Question: - it's possible UIViewControllerAnimatedTransitioning
<URL>
is relevant here.
- I've just realised the new iOS7 "swipe-away" gesture is this concept
there are some answers HERE:
<URL>
---
Imagine your iPad has a UICollectionView ("bigView"), vertical, which contains 10 cells, each about 400x400 say. Imagine the bigView is on the right half of the screen, say.
I want to do this:
Cell number 3 is perhaps clicked.
That cell the collection view (say, to the left of the screen). TBC it moves outside the boundary of the UICollectionView. Ideally it becomes a normal UIView (say).
In fact, I want to:
(1) destroy the other 9 cells
(2) destroy entirely the UICollectionView
(3) in fact, convert the one cell, #3, to (I guess) a UIView
I'll take it from there!
Can this be done??
(a) can you (does it have a UIView guts you can "remove" ??)
(b) can you (perhaps) destroy all of the other cells, leaving the UICollectionView as, indeed, really being only that one cell (and perhaps move the "whole thing") ...
(c) is there from a UICollectionView?
---
Having worked on this many, many times now, here's pretty much the simplest basic solution.
You'll have a class that is literally the collection view,
'''
@interface BouncyItems : UICollectionViewController
'''
in that class you'll have a didSelectItemAtIndexPath: or similar:
in there, you can easily get at the cell in question.
'''
-(void)collectionView:(UICollectionView *)cv
didSelectItemAtIndexPath:(NSIndexPath *)indexPath
{
NSInteger thisRow = indexPath.row;
NSString *thatName = yourData.stuff[thisRow][@"nameField"];
YourCellClass *cell = [cv cellForItemAtIndexPath:indexPath];
NSLog(@"Yo, peeling off ....... %@ %@", theName);
YourScene *parent = (YourScene *)self.parentViewController;
[parent peelOff:cell.holder];
}
'''
But more importantly, you're going to have an actual scene, that has a container view, which is the collection view.
So in the example, "YourScene" is the UIViewController, which indeed has a few container views. One of those container views is indeed the collection view in question.
'''
@interface YourScene:UIViewController
@property (nonatomic, strong) IBOutlet UIView *bouncyItemsContainer;
-(void)peelOff:(UIView *)peelMe;
@end
'''
Note that in storyboard, looking at your BouncyItems, you would have dragged back the connection from it to "bouncyItemsContainer"
(No different than how you'd hook up buttons in "YourScene" to the relevant IBOutlet items.)
So, looking at the code in didSelectItemAtIndexPath, it's this easy,
'''
YourScene *parent = (YourScene *)self.parentViewController;
[parent peelOff:cell.holder];
'''
What is ".holder" .. explained below.
Now what is the routine peelOff ? Amazingly it's this simple.
# The secret sauce is the convertPoint: line of code...
'''
-(void)peelOff:(UIView *)peelMe
{
CGPoint oldCenter = [self.view
convertPoint:peel.center
fromView:peel.superview];
[self.view addSubview:peelMe];
peelMe.center = oldCenter;
[self.bouncyItemsContainer exitLeft];
}
'''
{Recall that 'addSubview:' conveniently removes the view from it's old superview, so it does all that for you in one line of code.}
So, that's it - the first three lines of code, you've removed the one cell, peelMe, from the container view. It is now just part of the normal scene, YourScene.
Next, simply "get rid of" the collection view. In my example, exitLeft simply animates it off the screen to the left.
So, it's perfect - you click on one cell; all the rest of the collection view animates off the screen (you could do whatever you want there, make them "fly off", face out, tumble - whatever), and the one chosen cell remains behind. Due to the "magic" convertPoint line of code, everything stays correctly in place.
Finally all cells must have a ".holder" which is.....

a UIView that holds everything in the cell; that's what you peel off. (This is the only practical solution, don't take out the underlying .contentView of the cell.) You can carefully arrange white/clear etc backgrounds so that everything "works" properly if you're flying stuff around in the scene.
So, that's all there is to it.
You now have (1) got rid of the collection view, and (2) your YourScene owns the thing that was a cell.
So, in peelOff: you would pass through the .holder UIVIew, and, you would probably also pass through some of your data, as in "the user has selected this house to see the interior" or whatever your context is.
Finally in the original question, it mentions then moving the peeled view, to some position on the YourScene. Of course, just animate it whether you want, probably in peelOff:.
Hope it helps.
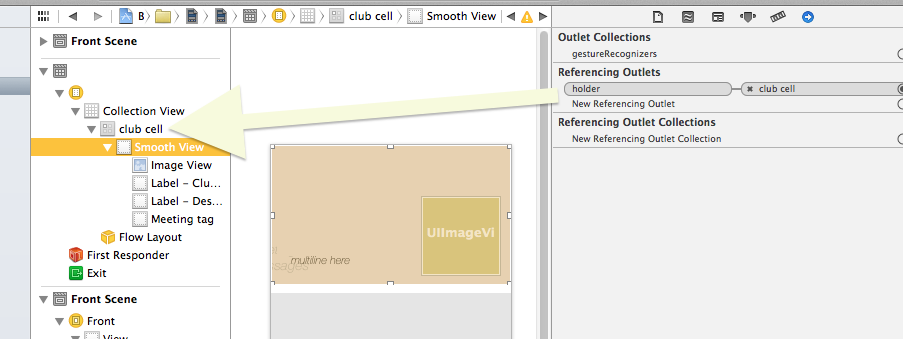
Answer: I've done something along these lines. I've implemented dragging of cells around the collection view and between sections. I also needed an 'external target' to the collection view to drag cells onto. I simply turned off masksToBounds on the collectionView's layer, and I was able to drag my fake floating cell (representing the real, hidden cell) beyond the bounds of the collection view.
Regardless, I think it's much easier to basically hide the cells that are not "focused" in your example, and animate out the changes for the focussed cell as needed.
Consider implementing '- (NSArray *)layoutAttributesForElementsInRect:(CGRect)rect' and '- (UICollectionViewLayoutAttributes *)layoutAttributesForItemAtIndexPath:(NSIndexPath *)indexPath' on your collection view layout/s. You can both relayout your collectionView to move/resize the focussed cell, as well as setting the frame of the "destroyed" cells to off screen, smaller, or otherwise modified.
You can also animate these layout changes, or even move between layouts, which can make for very nifty transitions.
There is no reason one cell in the collectionView cannot be very large and have a very different frame than all the other cells. If I were to do this, I might keep the normal cells in one section, and the focussed cell as the only cell in another (as it's trivial to move cells between sections). Then, using the above methods, I'd have an easier time theming the layout for the cells en masse, as I could refer the the items by section.